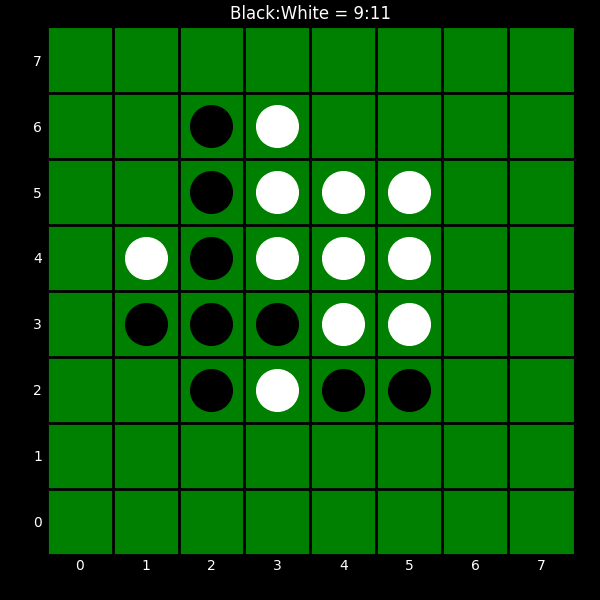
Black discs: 9
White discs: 11